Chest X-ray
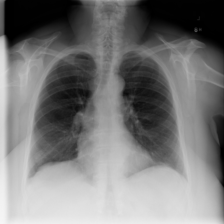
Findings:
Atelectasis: negative
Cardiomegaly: negative
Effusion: negative
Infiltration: negative
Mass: negative
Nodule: negative
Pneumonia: negative
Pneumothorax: negative
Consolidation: negative
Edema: negative
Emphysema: negative
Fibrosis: negative
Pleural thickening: negative
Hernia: negative